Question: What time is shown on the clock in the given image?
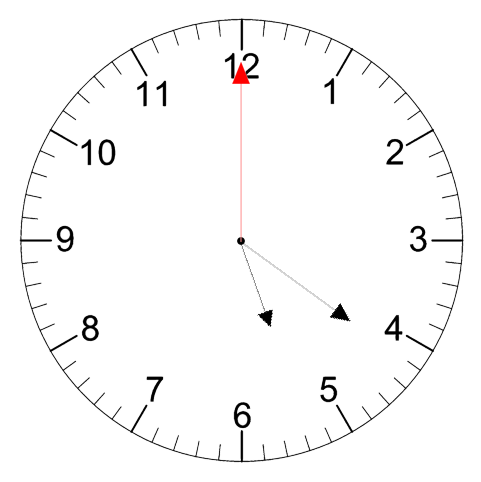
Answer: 05:21:00